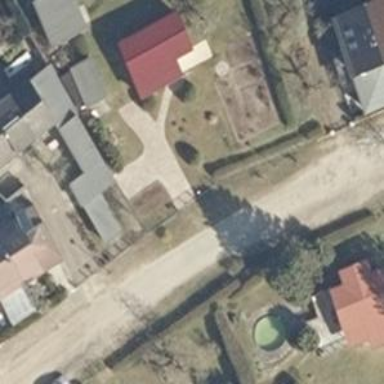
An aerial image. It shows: Residential road with dirt surface and no sidewalks.